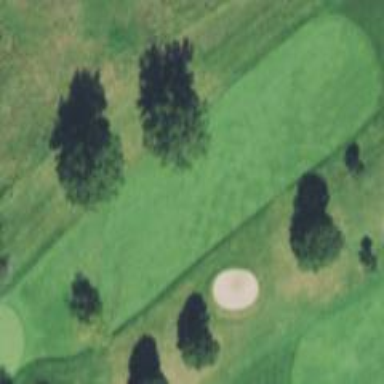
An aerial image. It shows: Grassy area designated as golf fairway.